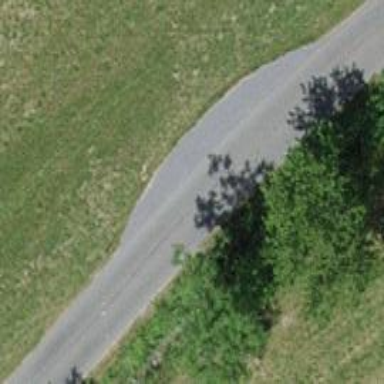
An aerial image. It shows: Passing place on the road.